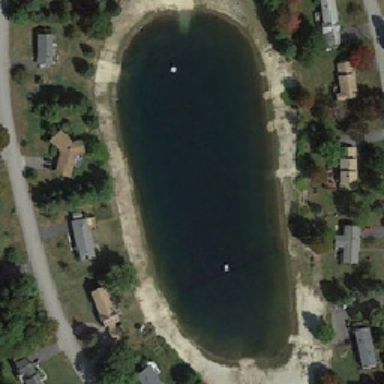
There are many houses around the pond .